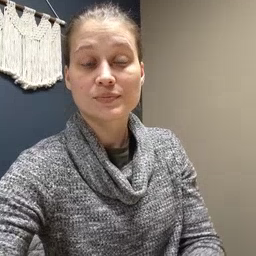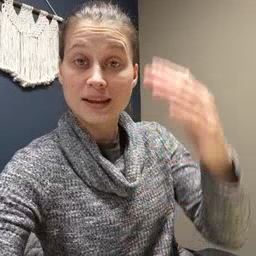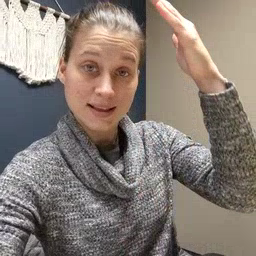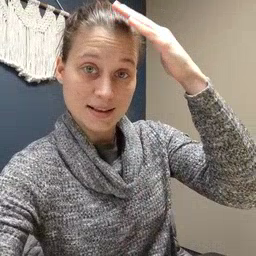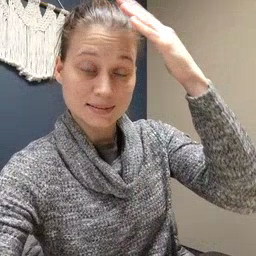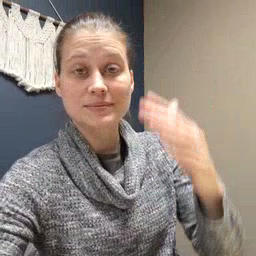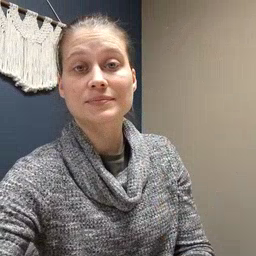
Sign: hat